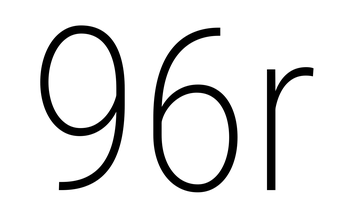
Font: Roboto_Condensed_ExtraLight